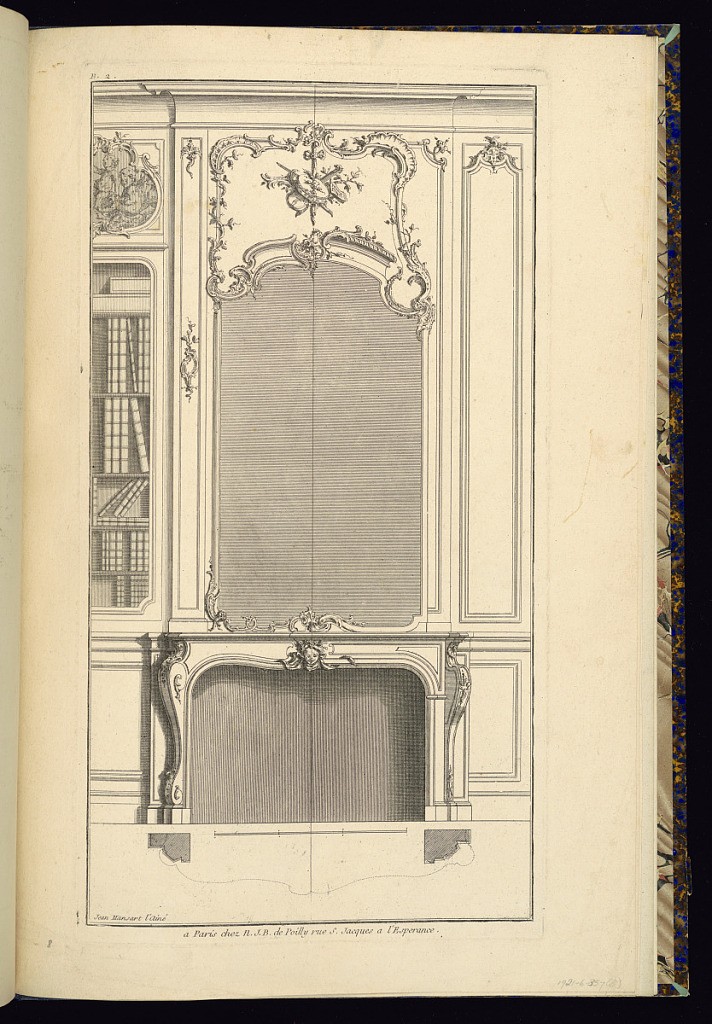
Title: Fireplace (Chimney Piece and Mantel) Designs
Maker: Jean Mansart de Jouy, French, 1705 - 1783
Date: ca. 1767
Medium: Etching and engraving on laid paper
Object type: Print
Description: Designs for a chimney piece (fireplace, overmantel mirror, and panel above) illustrated as a detailed wall elevation with two different options in the design (split in half). The designs feature rococo ornament with c-scrolls, scrolling leaves (rinceaux), foliage, masks, cartouches, gadrooning, sprigs, shells, waves, and feather motifs. Above the overmantel mirror is a molded panel with a central hanging trophy of musical instruments, with two different design options for the framing motifs. To the left of the chimney piece, there is a bookcase set into the wall, with books visible on the shelves, a plain molded dado level below and a painting above depicting putti framed by rocaille and foliate motifs. To the right of the chimney piece a narrow panel with an ornate upper clasp and molded frame, with a plain dado level below. Below the designs, a plan view of the mantel with a scale. The plate is numbered and signed.